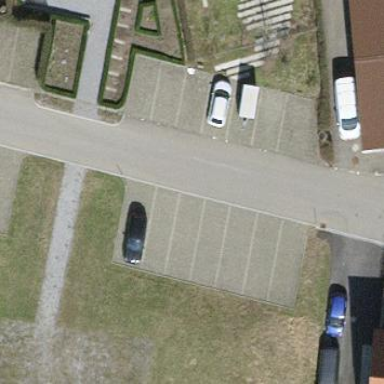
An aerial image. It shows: Parking area with surface.